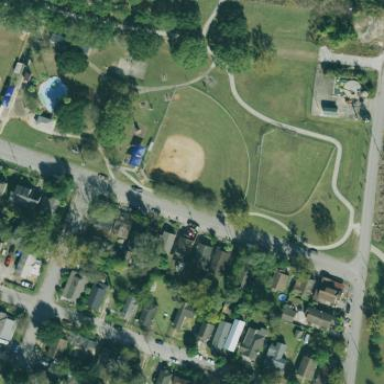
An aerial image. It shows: Baseball pitch for leisure and sports activities.